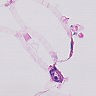
Metastatic tissue present: no